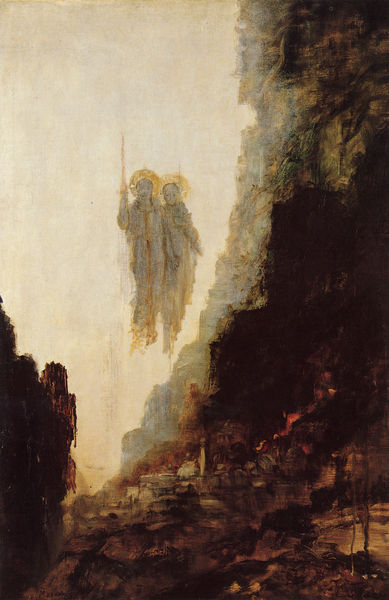
Titel: Les anges de Sodome
Künstler: Gustave Moreau
Standort: Paris
Institution: Musée Gustave Moreau
Schlagwörter: berg, blau, dunkel, felsen, feuer, gemälde, gott, himmel, mann, schatten, weiß, bäume, gelb, grün, landschaft, ocker, stadt, abend, braun, frau, grau, hell, licht, männer, schwarz, gebäude, rot, weg, beige, hochformat, symbolismus, silber, steine, tot, toter, öl, häuser, natur, gewässer, kirche, rauch, sonne, gewand, gold, gewänder, paar, pflanzen, tal, wald, fliegen, turm, engel, zwei, fels, gebirge, dorf, dunst, nebel, schlucht, ölgemälde, katastrophe, goya, religion, flammen, schweben, schwert, schwerter, gestalten, heiligenschein, nimbus, vision, erscheinung, heilige, maria, auferstehung, aufstieg, himmelfahrt, bewuchs, apotheose, aufsteigen, heiligenscheine, geand, aura, nimben, redon, babylon, moreas, rheiligenschein, mannfelsen